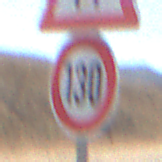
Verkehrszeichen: Geschwindigkeit130
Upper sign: VerengteFahrbahn
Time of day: Midday
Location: Outdoor (RoadRail)
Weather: Clear
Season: Summer
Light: Natural